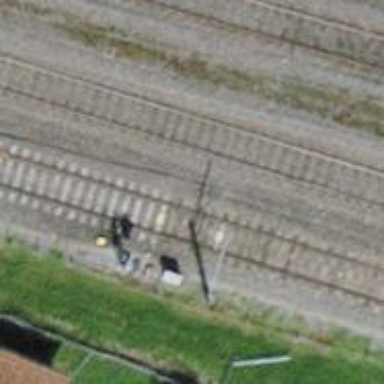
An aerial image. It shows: Railway signal.